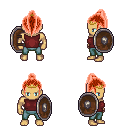
a pixel art fantasy rpg character, male body template, human, tanned skin, maroon sleeveless shirt, teal pants, red long topknot hairstyle, gold tiara, shield, four views (front, back, left, right), 2x2 character sprite sheet, small pixel art, hard edges, no anti-aliasing